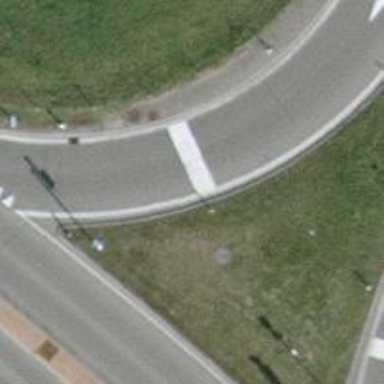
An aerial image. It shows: Road with traffic signals.